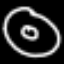
Label: donut